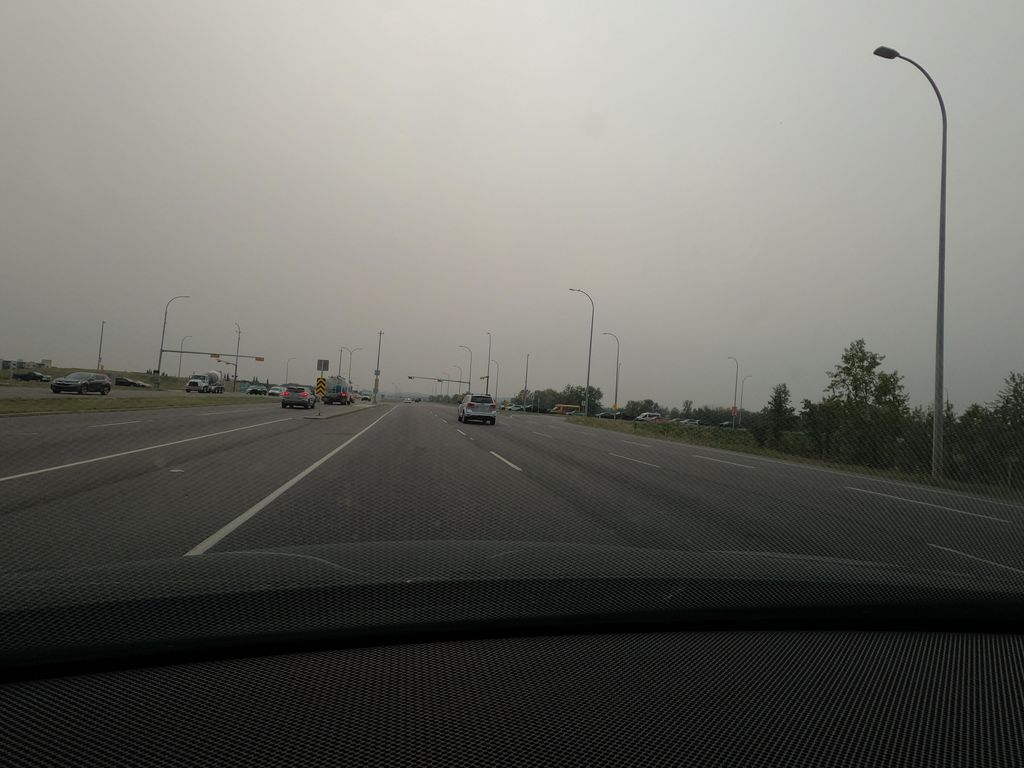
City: calgary